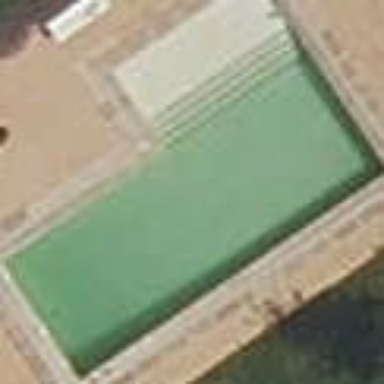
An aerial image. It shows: Swimming pool located in leisure land.